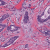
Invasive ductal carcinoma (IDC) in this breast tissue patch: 1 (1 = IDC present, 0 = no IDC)